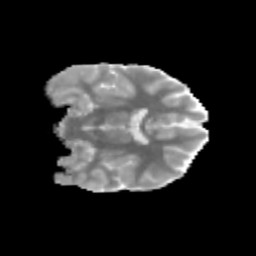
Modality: MD
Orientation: coronal
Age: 11
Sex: female
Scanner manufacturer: siemens
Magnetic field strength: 3 T
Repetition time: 3.8 s
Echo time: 0.07 s